Question:
I got a Main Menu with four buttons (attached), I would like to align all buttons to the center (including the "Main Menu" textView), and I would like to make sure that each buttons are all evenly spaced out.
I added android:gravity="center"> but its not aligning to center. Also to evenly space out the buttons I tried to add android:layout_weight="1" as one of the Button attributes but my button disappears from the screen.
'''
<LinearLayout
xmlns:android="http://schemas.android.com/apk/res/android"
android:orientation="vertical"
android:layout_width="wrap_content"
android:layout_height="wrap_content"
android:gravity="center">
<TextView android:text="Main Menu"
android:layout_width="wrap_content"
android:layout_height="wrap_content" />
<Button android:text="Button"
android:id="@+id/button1"
android:layout_width="wrap_content"
android:layout_height="0dp"/>
<Button android:text="Button"
android:id="@+id/button2"
android:layout_width="wrap_content"
android:layout_height="0dp"/>
<Button android:text="Button"
android:id="@+id/button3"
android:layout_width="wrap_content"
android:layout_height="0dp"/>
<Button android:text="Button"
android:id="@+id/button4"
android:layout_width="wrap_content"
android:layout_height="0dp"/>
</LinearLayout>
'''
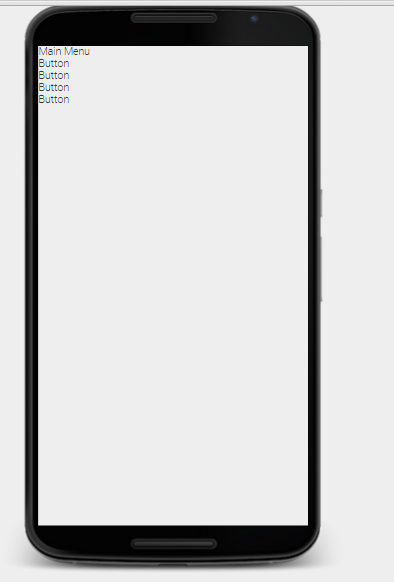
Answer: Change your LinearLayout width and height from wrap_content to match_parent..like this..
'''
<LinearLayout
xmlns:android="http://schemas.android.com/apk/res/android"
android:orientation="vertical"
android:layout_width="match_parent"
android:layout_height="match_parent"
android:gravity="center">
<TextView android:text="Main Menu"
android:layout_width="wrap_content"
android:layout_height="wrap_content" />
<Button android:text="Button"
android:id="@+id/button1"
android:layout_width="wrap_content"
android:layout_height="55dp"/>
<Button android:text="Button"
android:id="@+id/button2"
android:layout_width="wrap_content"
android:layout_height="55dp"/>
<Button android:text="Button"
android:id="@+id/button3"
android:layout_width="wrap_content"
android:layout_height="55dp"/>
<Button android:text="Button"
android:id="@+id/button4"
android:layout_width="wrap_content"
android:layout_height="55dp"/>
</LinearLayout>
'''